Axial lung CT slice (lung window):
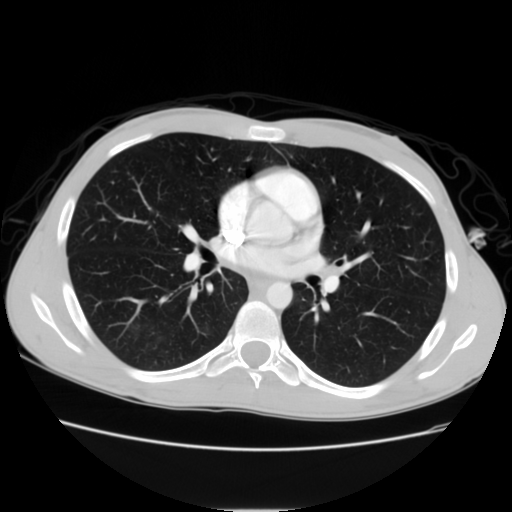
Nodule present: no